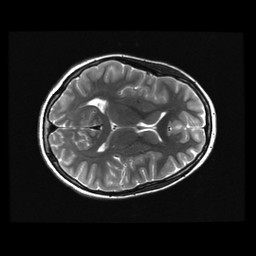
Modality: T2w
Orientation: axial
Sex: female
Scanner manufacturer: ge
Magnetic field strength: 3 T
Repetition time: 5 s
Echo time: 0.1007 s